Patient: sex F, age 67
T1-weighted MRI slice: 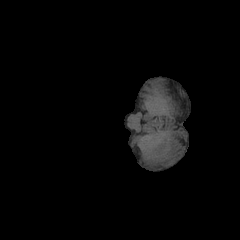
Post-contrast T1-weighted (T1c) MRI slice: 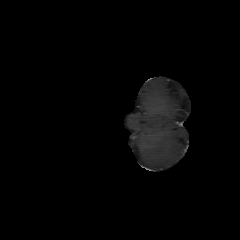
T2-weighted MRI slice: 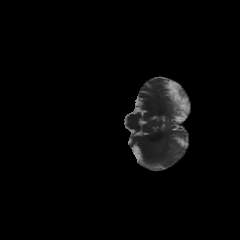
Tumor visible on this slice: no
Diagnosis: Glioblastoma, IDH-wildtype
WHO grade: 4